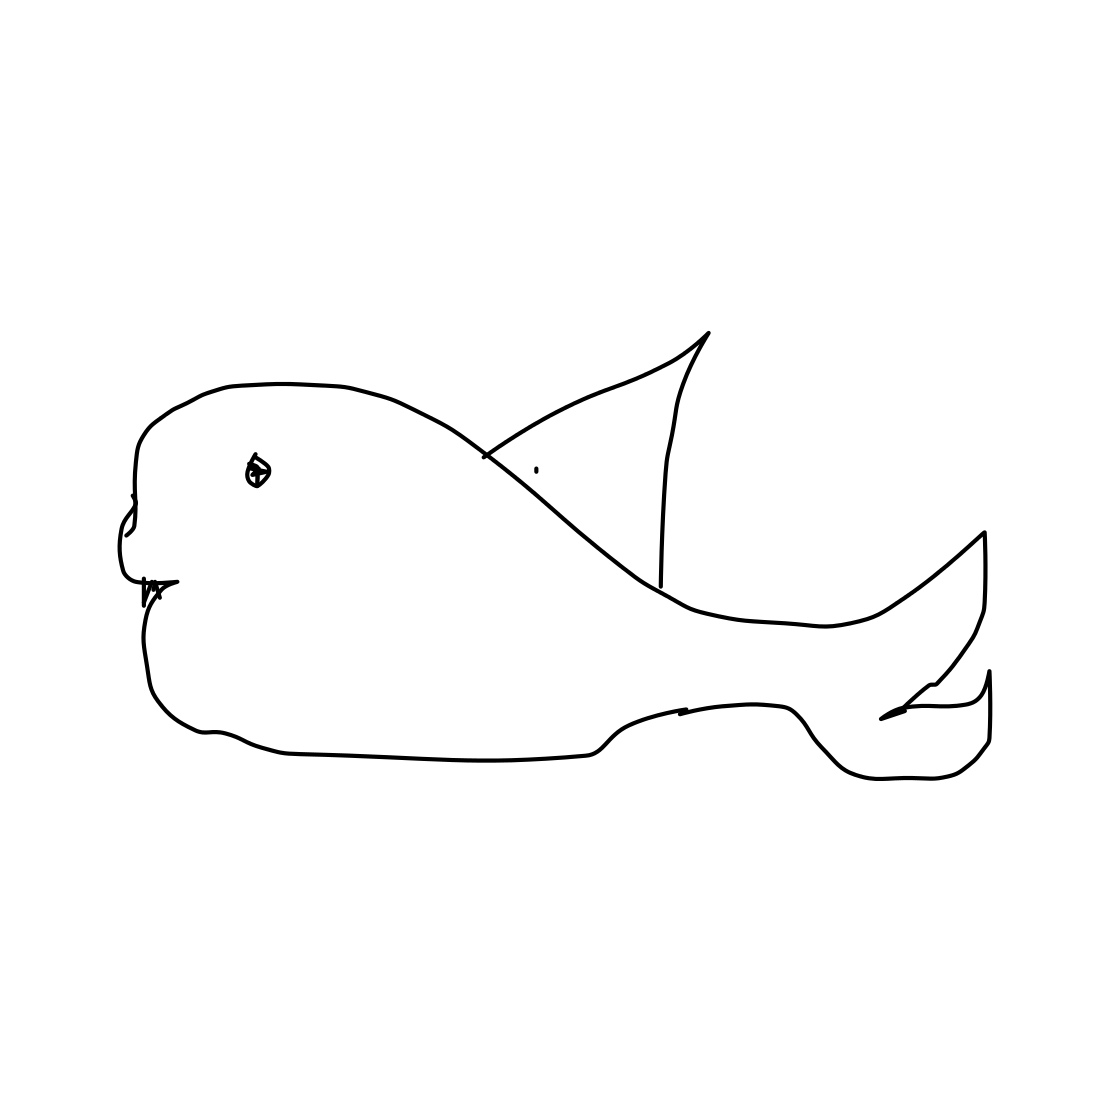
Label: shark